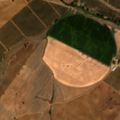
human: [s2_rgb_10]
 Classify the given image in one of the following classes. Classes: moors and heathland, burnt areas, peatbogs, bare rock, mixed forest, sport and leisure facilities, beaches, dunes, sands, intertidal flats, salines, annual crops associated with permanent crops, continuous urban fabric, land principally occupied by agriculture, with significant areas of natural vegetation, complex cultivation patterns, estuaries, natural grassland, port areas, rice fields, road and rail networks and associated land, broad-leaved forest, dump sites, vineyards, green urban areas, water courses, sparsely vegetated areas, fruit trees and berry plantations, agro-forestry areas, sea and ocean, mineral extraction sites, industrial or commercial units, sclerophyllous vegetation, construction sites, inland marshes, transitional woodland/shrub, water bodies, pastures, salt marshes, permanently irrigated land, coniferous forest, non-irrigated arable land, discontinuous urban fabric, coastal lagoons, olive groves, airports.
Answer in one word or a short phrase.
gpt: non-irrigated arable land, permanently irrigated land, olive groves